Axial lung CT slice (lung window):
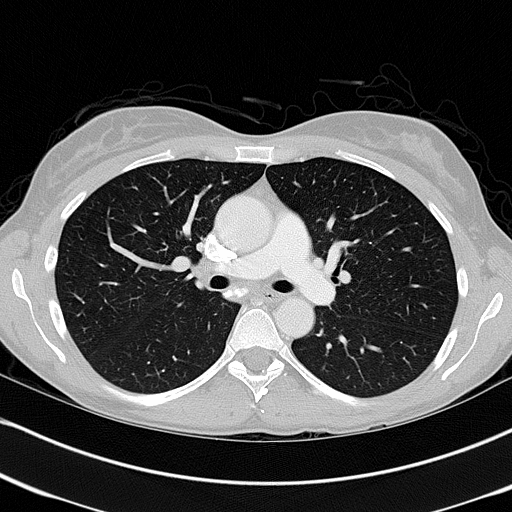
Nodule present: no